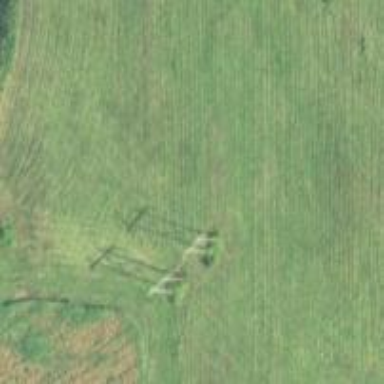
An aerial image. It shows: Power tower.